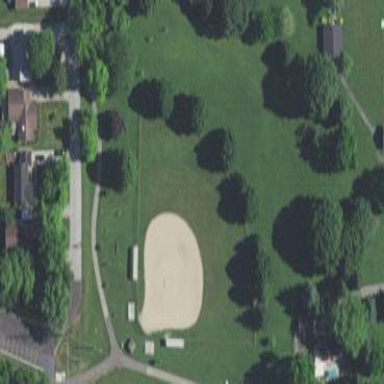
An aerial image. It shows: Baseball pitch with surface of dirt/sand and grass.